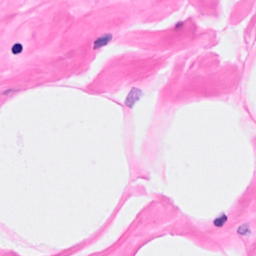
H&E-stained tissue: Breast